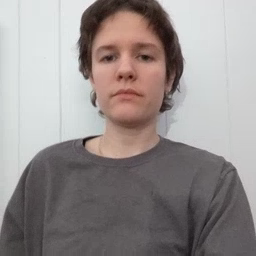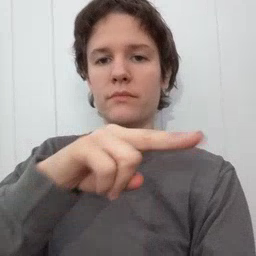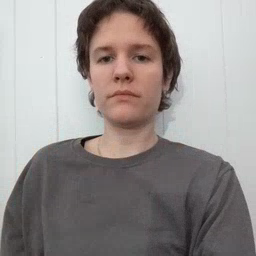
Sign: fall